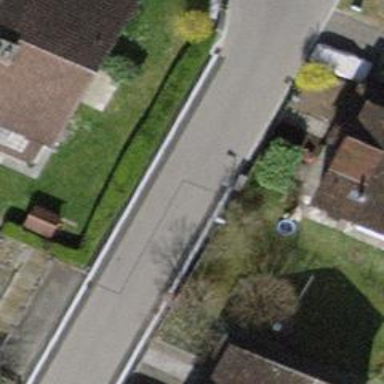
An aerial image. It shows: Hedge barrier.